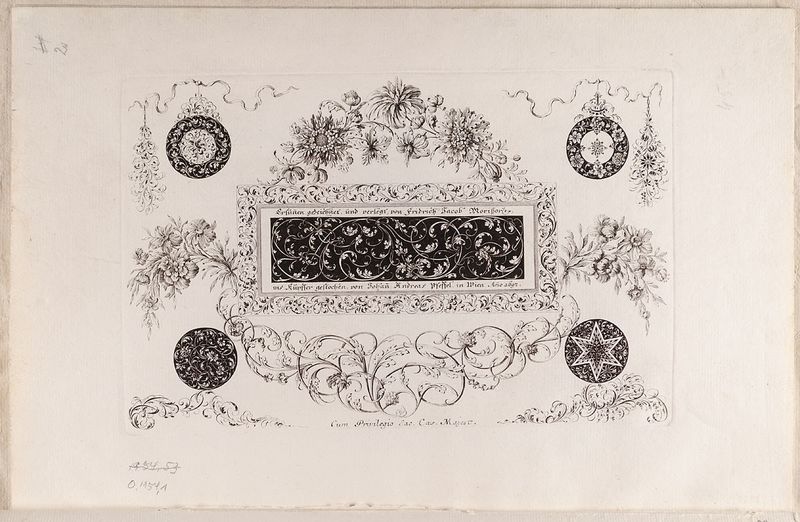
Titel: Titelblatt der Folge 'Einzelne Schwarzornamente, Ranken, Blumen'
Künstler: Friedrich Jakob Morisson
Standort: Hamburg
Institution: Museum für Kunst und Gewerbe Hamburg
Schlagwörter: schmuck, papier, grafik, graphik, ornamente, fotografie, photographie, druckgraphik, druckgrafik, stich, kunstgewerbe, laubwerk, blattwerk, kupferstich, kunsthandwerk, arabeske, rankenwerk, rankenornament, bandelwerk, gerippt, juwelen, reproduktionen, blumenornamente, industriedesign, druckerzeugnisse, pflanzenornamente, ornamentstich, vorlageblätter, schwarzornament, anhänger